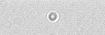
Label: camera_spot